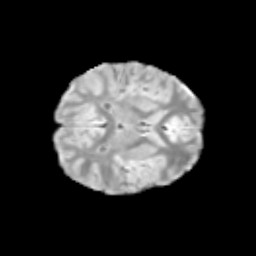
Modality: T2w
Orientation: axial
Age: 9
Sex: male
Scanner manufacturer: siemens
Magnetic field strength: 3 T
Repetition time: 3.8 s
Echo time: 0.07 s